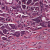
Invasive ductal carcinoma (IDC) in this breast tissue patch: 1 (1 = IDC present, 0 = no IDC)